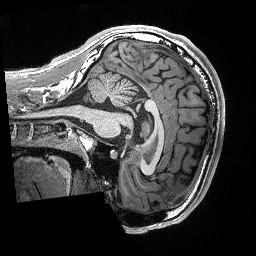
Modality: T1w
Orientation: sagittal
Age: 18
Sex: male
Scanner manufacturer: siemens
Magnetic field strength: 3 T
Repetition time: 2.3 s
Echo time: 0.00298 s